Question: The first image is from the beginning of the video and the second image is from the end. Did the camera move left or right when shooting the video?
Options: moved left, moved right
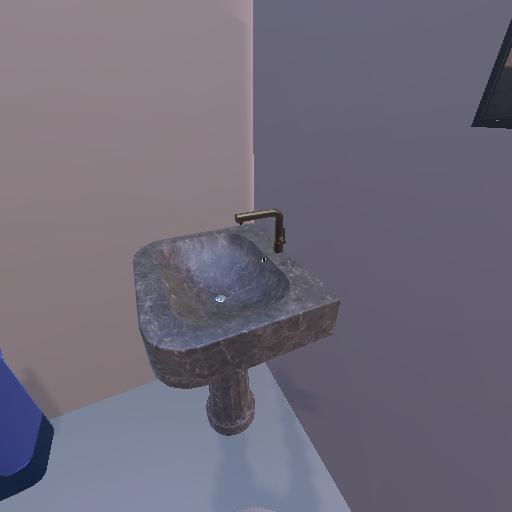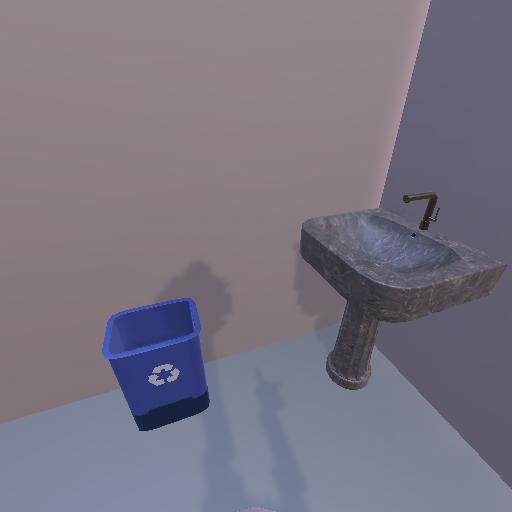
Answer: moved left